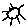
Label: sun